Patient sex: M
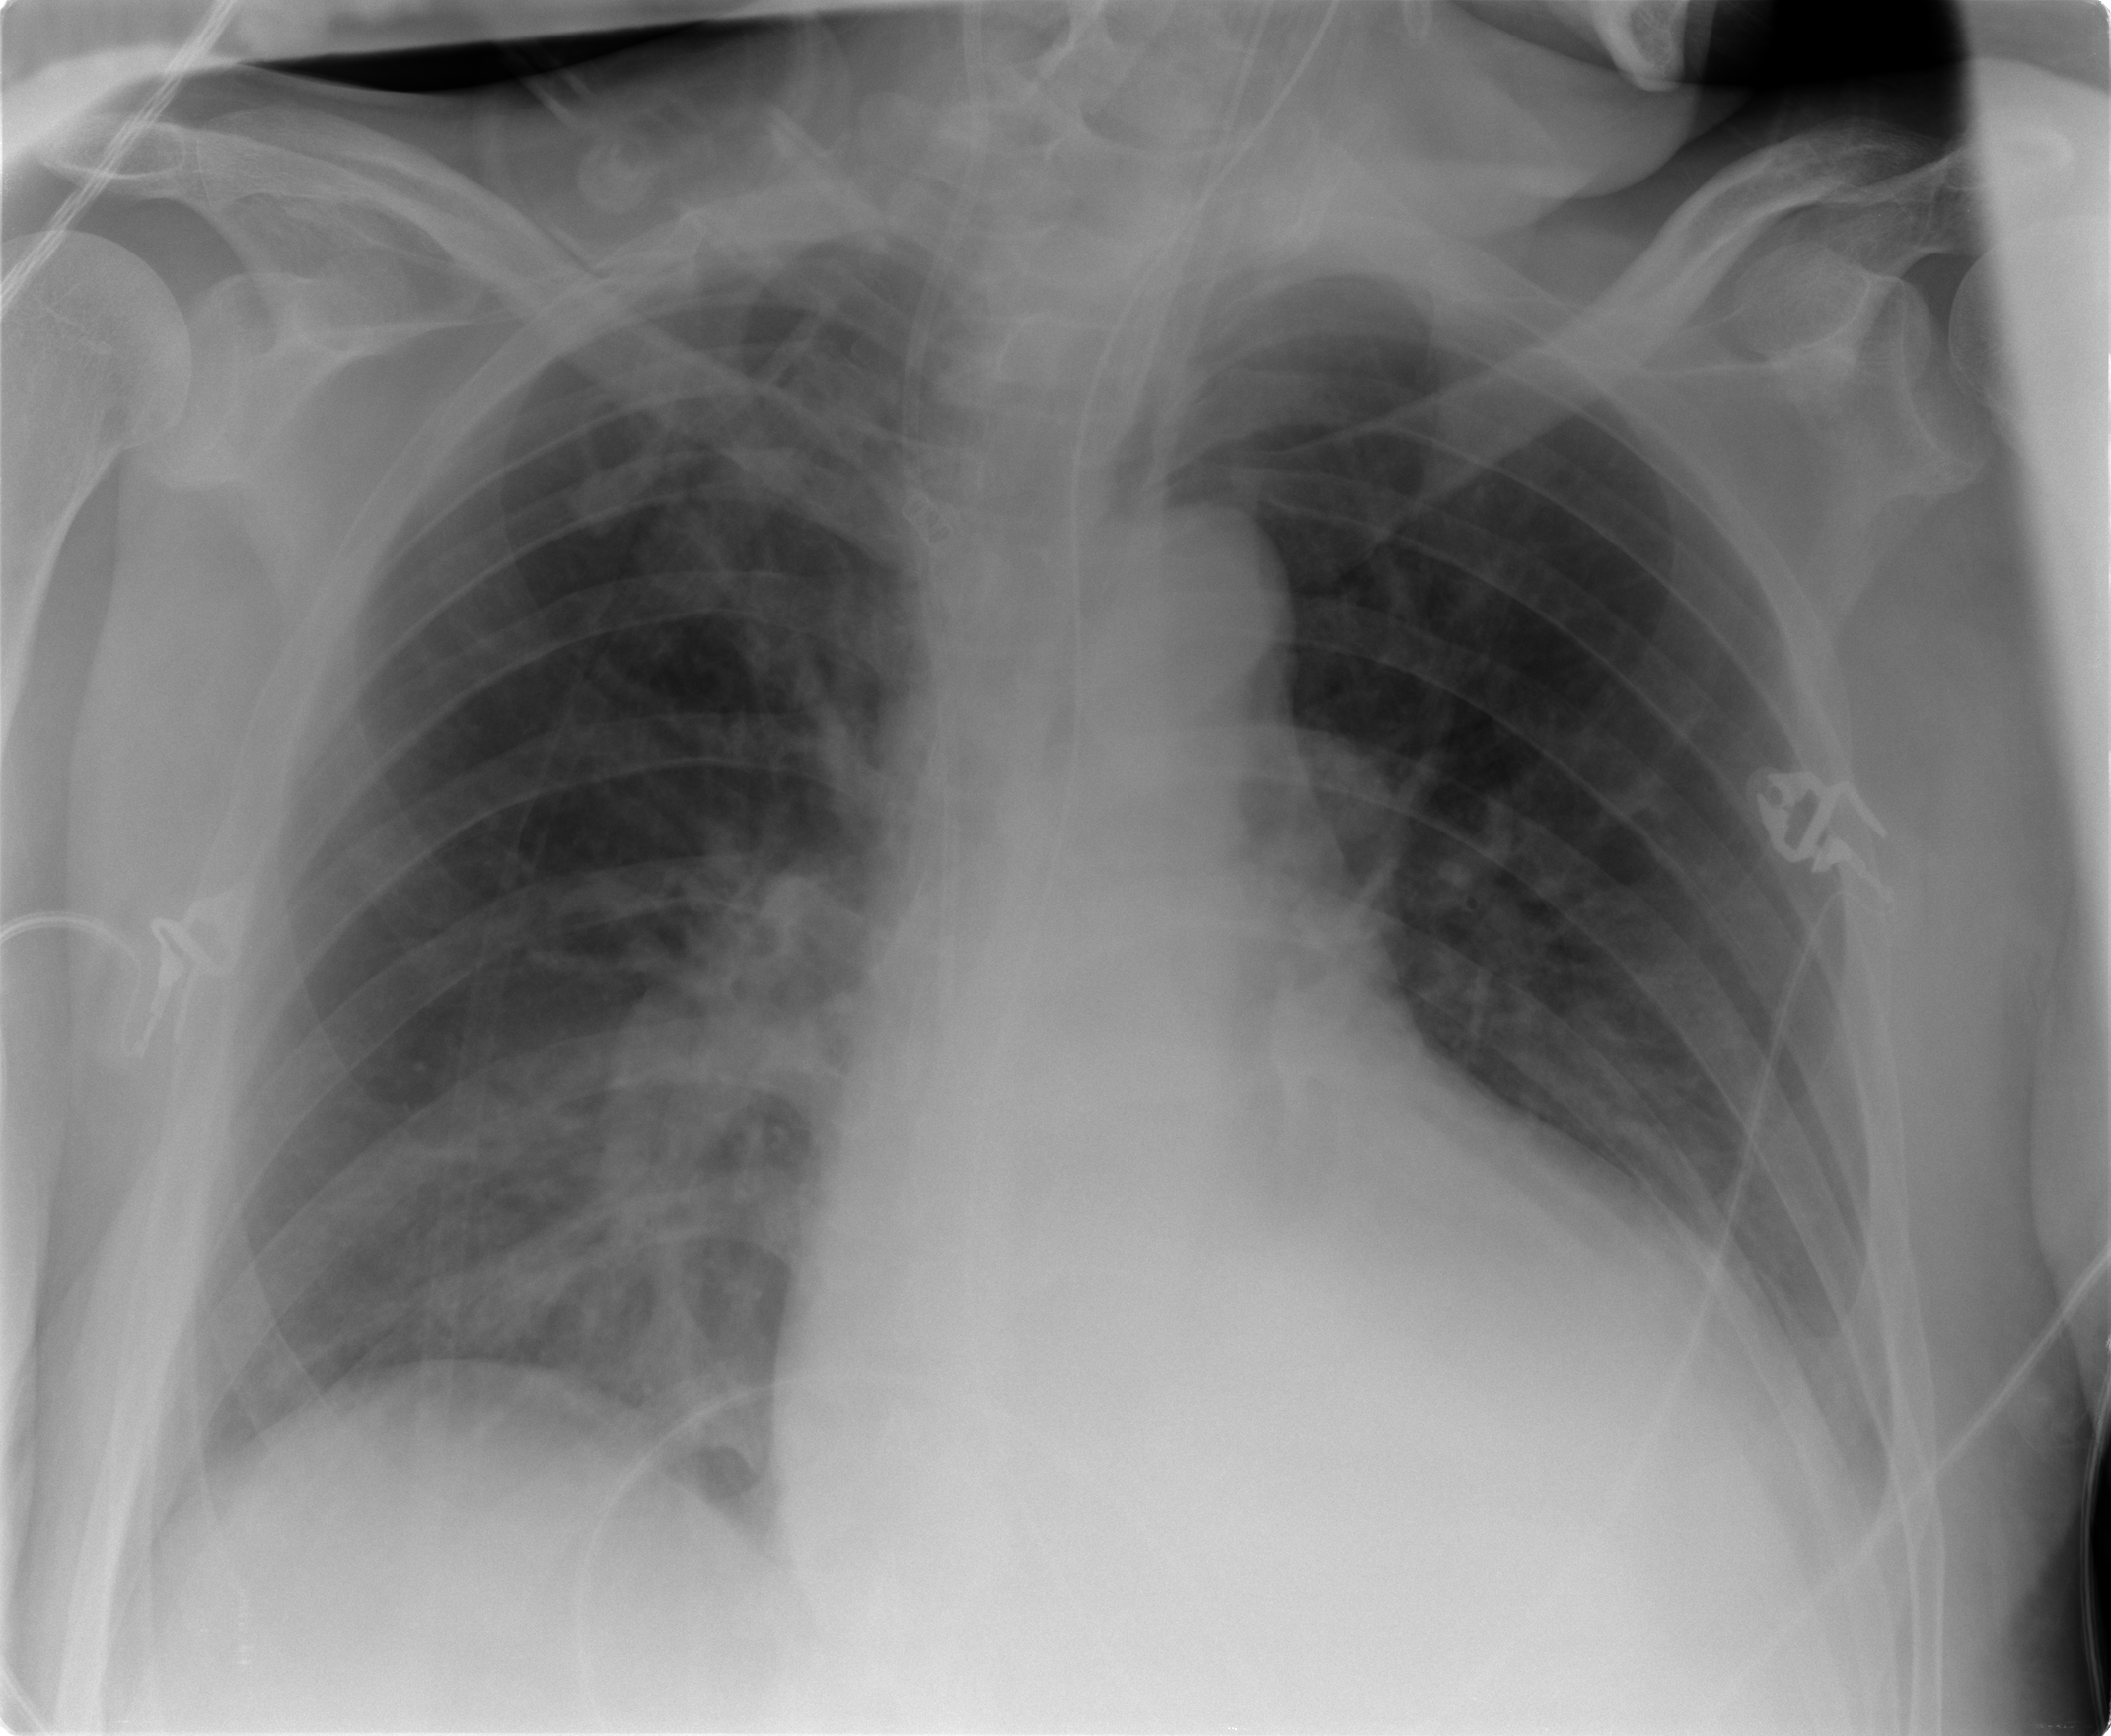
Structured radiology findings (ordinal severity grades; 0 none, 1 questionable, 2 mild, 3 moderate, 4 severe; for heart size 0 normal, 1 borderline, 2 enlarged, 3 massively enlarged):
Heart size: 3
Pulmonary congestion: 1
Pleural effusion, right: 0
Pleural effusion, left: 2
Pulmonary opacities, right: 0
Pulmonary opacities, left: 0
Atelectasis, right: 2
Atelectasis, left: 1